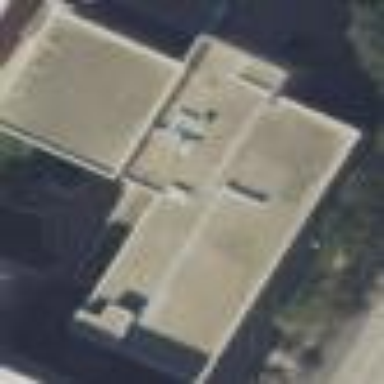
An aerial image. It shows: Hospital building.